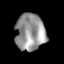
Tissue: lung
Cell type: Epithelial cells
Senescence score: 0.2385
Nuclear area (px): 1071
Mean DAPI intensity: 148.898